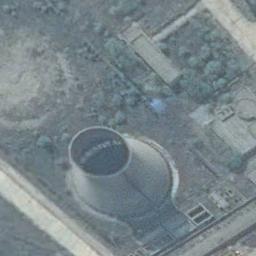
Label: thermal_power_station